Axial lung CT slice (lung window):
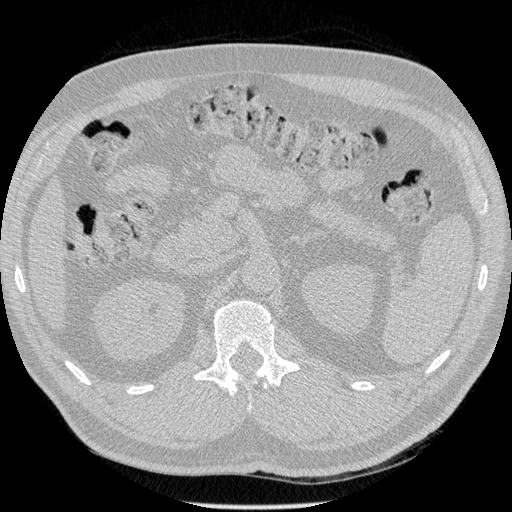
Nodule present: no